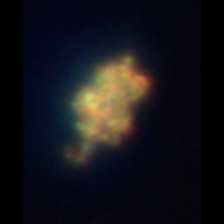
Taxon: Unknown_detritus
Group: Unknown